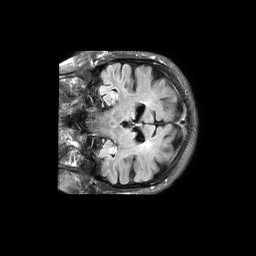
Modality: FLAIR
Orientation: coronal
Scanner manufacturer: philips
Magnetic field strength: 3 T
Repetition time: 11 s
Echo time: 0.12 s